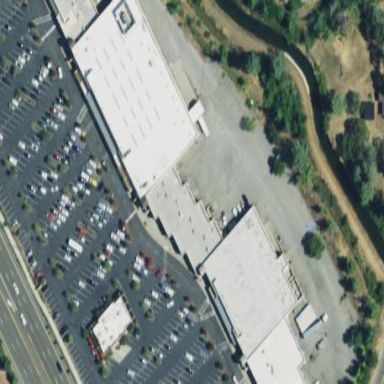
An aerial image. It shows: Commercial building housing supermarket.